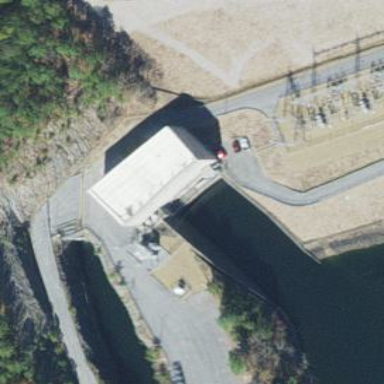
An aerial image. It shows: Power plant.